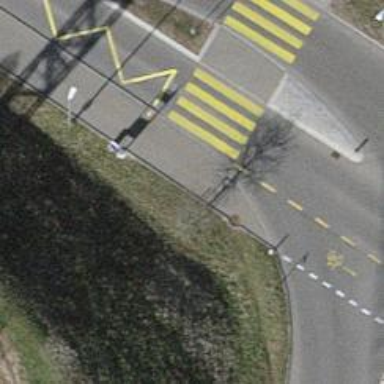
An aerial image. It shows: Platform for public transport on the road.